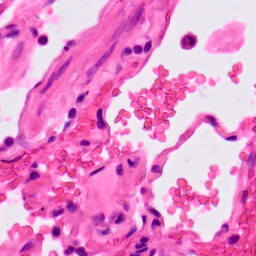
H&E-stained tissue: Lung